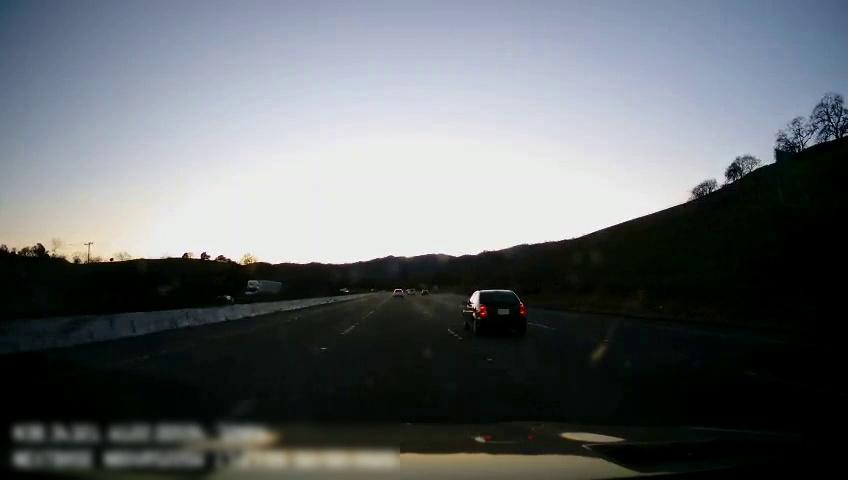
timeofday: Day
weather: Cloudy
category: Drivable Space
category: Vehicles | SUV
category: Vehicles | Truck
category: Vehicles | Car
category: Vehicles | Car
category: Lanes | Current Lane
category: Lanes | Current Lane
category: Lanes | Alternate Lane
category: Lanes | Alternate Lane
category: Traffic | Signs